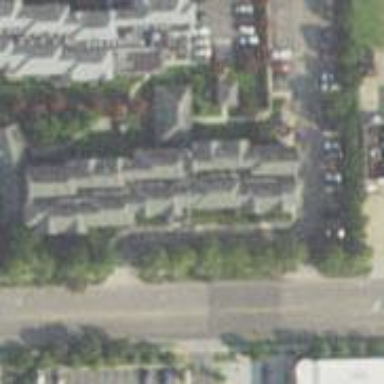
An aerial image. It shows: Residential area with apartments.